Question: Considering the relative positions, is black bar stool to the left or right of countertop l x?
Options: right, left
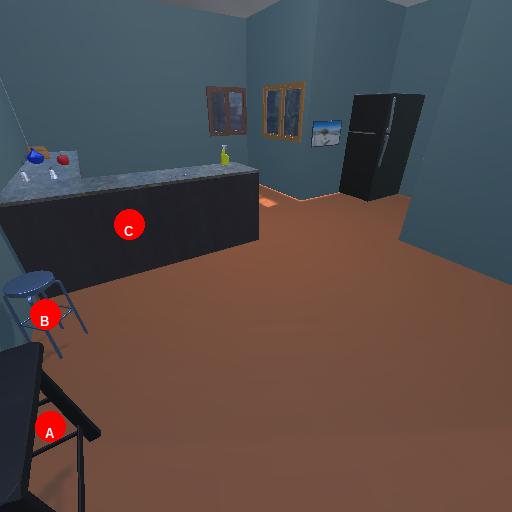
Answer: right